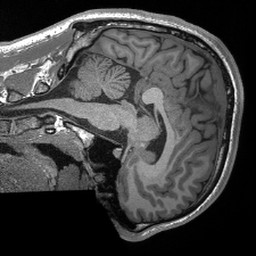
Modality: T1w
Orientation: sagittal
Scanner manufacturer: siemens
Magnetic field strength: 3 T
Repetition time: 2.4 s
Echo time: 0.00213 s